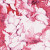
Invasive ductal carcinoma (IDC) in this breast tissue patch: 0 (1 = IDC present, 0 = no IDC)